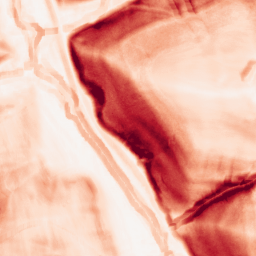
Category: morphological
Decomposition family: morphological_gradient
Decomposition parameters: size: 7
shape: square
Upsampling method: bspline
Upsampling parameters: scale: 4
Upsampling scale: 4